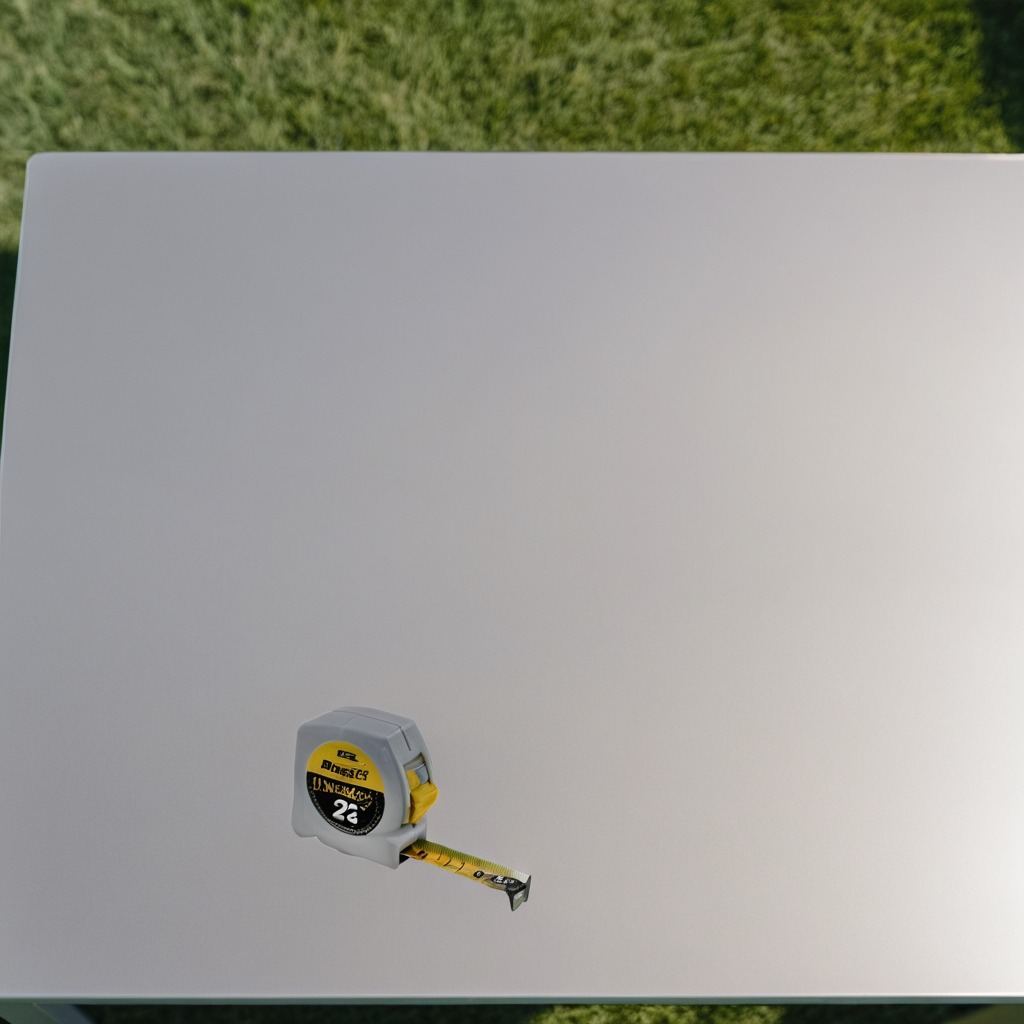
A measuring tape is lying on a clean utility table in a temporary outdoor tool station.